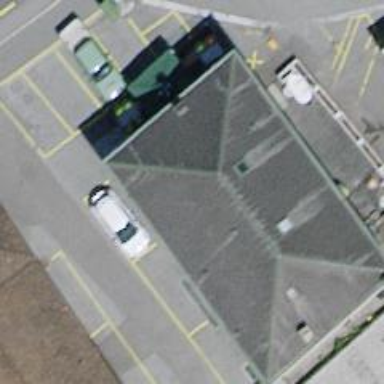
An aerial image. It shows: Restaurant.